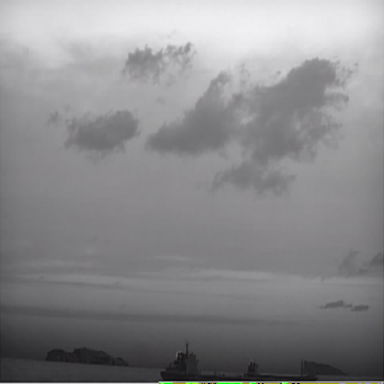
There is a liner in the infrared image.